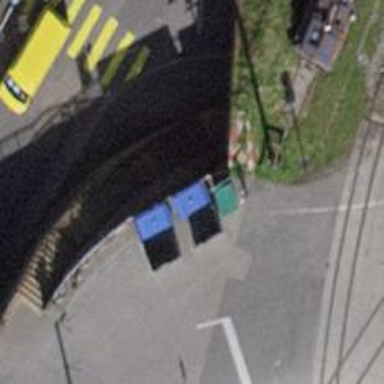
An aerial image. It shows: Recycling container for green waste at recycling facility.